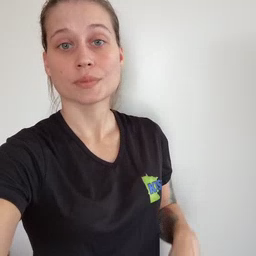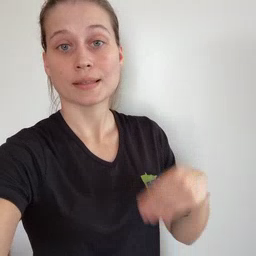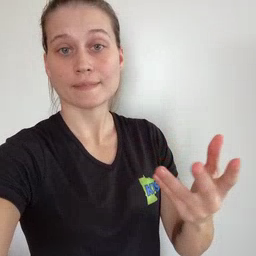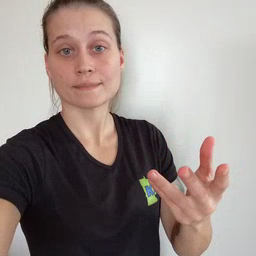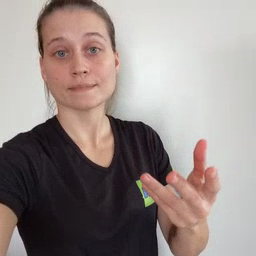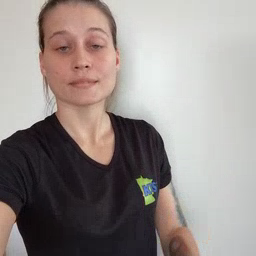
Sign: give